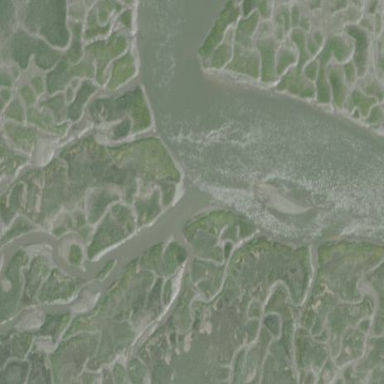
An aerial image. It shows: Saltmarsh wetland.